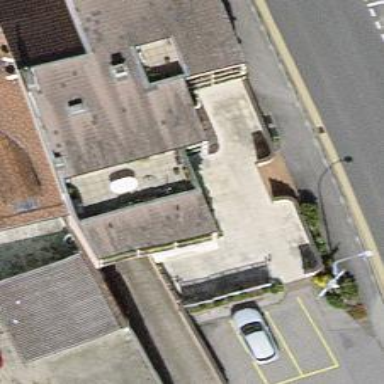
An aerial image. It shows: Restaurant.